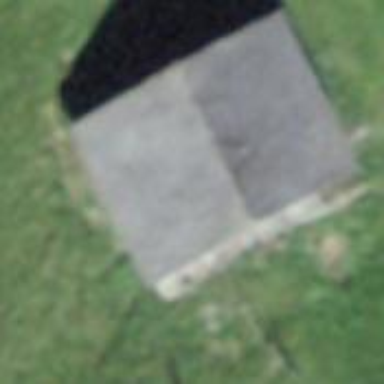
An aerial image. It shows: Barn.